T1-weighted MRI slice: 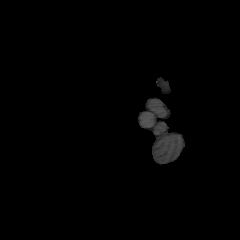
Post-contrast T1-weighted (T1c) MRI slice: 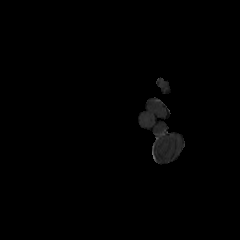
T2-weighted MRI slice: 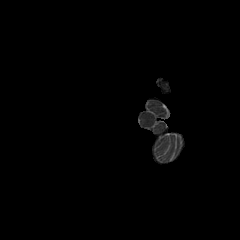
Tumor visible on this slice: no